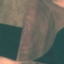
Label: AnnualCrop